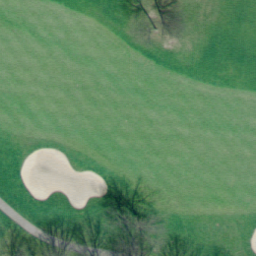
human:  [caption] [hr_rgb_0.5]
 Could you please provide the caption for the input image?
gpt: There are turfs and some bunkers with a trail go through the turfs in the golf course .

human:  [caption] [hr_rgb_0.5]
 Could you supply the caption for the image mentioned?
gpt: A part of a golf course with with green turfs and some bunkers .

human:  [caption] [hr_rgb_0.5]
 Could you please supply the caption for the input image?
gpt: This is a part of a golf course with green turfs and some bunkers .

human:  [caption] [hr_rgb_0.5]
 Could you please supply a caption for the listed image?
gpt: A part of a golf course with green turfs and some bunkers and a trail go through the turfs .

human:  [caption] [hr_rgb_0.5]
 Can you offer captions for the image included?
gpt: Green turfs and some bunkers in the golf course .